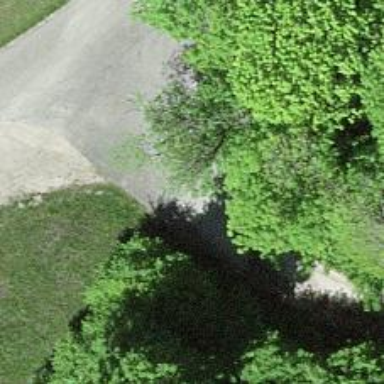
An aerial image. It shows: Gravel track with grade 2 tracktype.